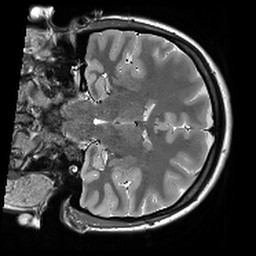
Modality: T2starw
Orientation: coronal
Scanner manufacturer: siemens
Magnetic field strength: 3 T
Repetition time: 8.1 s
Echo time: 0.05 s